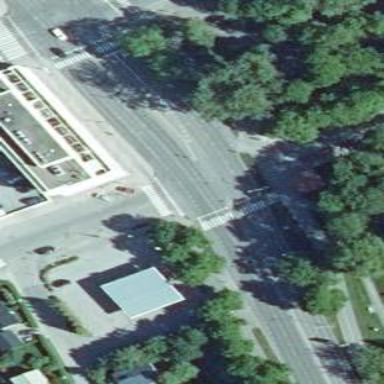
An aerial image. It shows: Cycleway with asphalt surface and crossing island for cyclists.